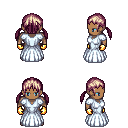
a pixel art fantasy rpg character, male body template, human, dark skin, underdress, red pants, white blonde twin-tailed hairstyle, gold gloves, black slippers, four views (front, back, left, right), 2x2 character sprite sheet, small pixel art, hard edges, no anti-aliasing